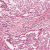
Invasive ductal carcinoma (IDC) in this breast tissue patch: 0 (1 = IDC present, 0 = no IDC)